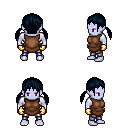
a pixel art fantasy rpg character, male body template, dark elf, purple skin, brown tunic, metal pants, raven twin-tailed hairstyle, gold gloves, four views (front, back, left, right), 2x2 character sprite sheet, small pixel art, hard edges, no anti-aliasing